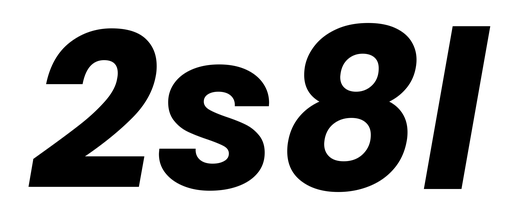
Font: Poppins-BoldItalic